Question: I have a question that has many answers, and I want to display a blank input field for an answer:
'''
- @q = Question.new
= form_for @q do |f|
= f.label :title
= f.text_field :title
= f.label :answers
= f.fields_for :answers, @q.answers do |fields|
= fields.text_field :title
= f.submit "Update"
'''
But currently only my question title blank input is displaying, but no answers blank inputs???

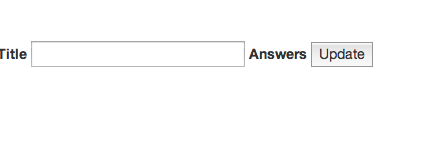
Answer: This is the correct way (following conventions) to set up a form with nested field:
'''
#controller
@question = Question.new
#view
= form_for @question do |f|
= f.label :title
= f.text_field :title
= f.label :answers
= f.fields_for @question.answers.new(title: 'default title') do |answer_fields|
= answer_fields.text_field :title
= f.submit "Update"
'''